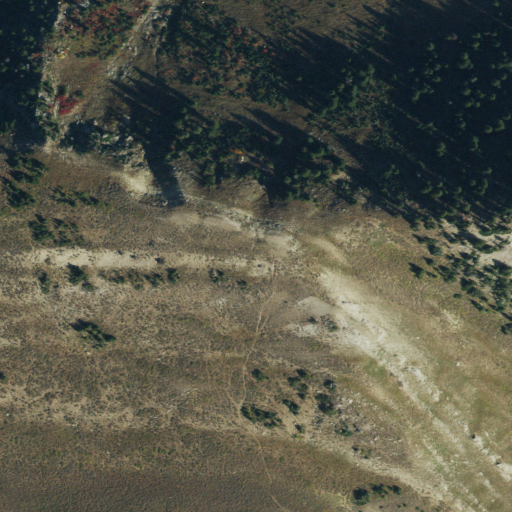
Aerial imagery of mountain in Idaho named Piney Peak containing shrub, evergreen forest, and grassland